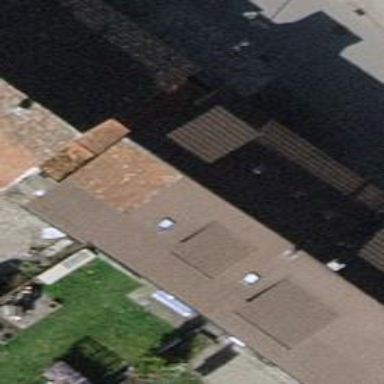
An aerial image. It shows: Terrace building.